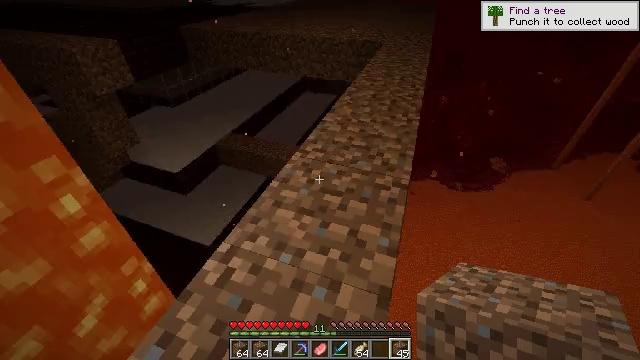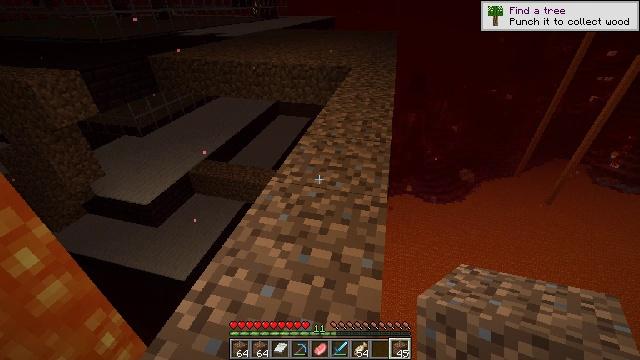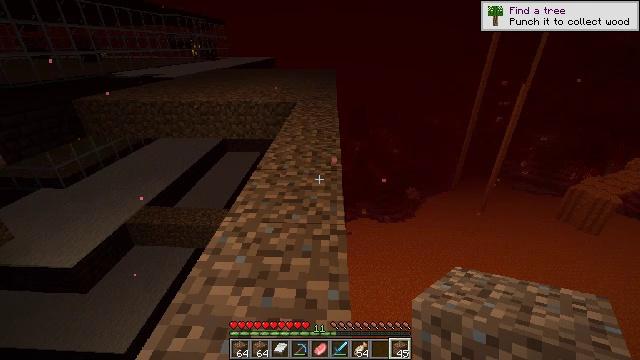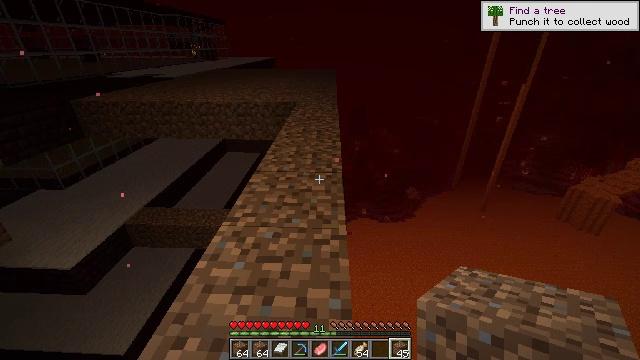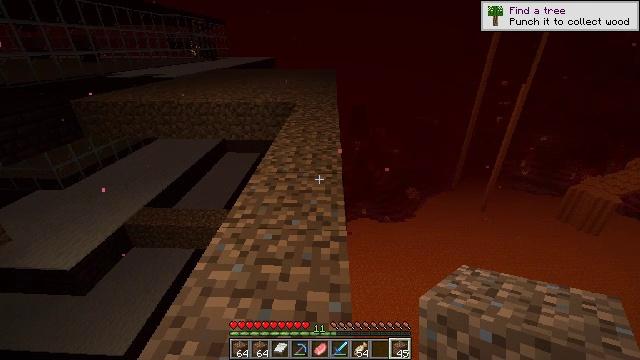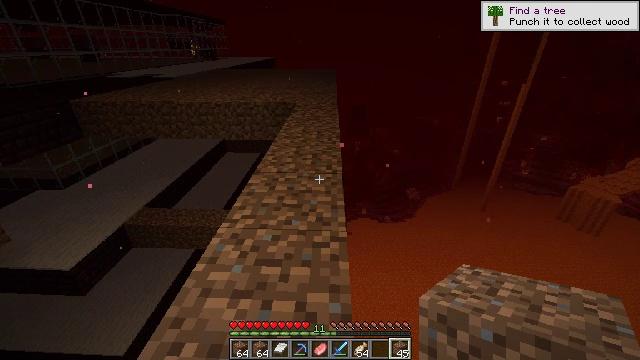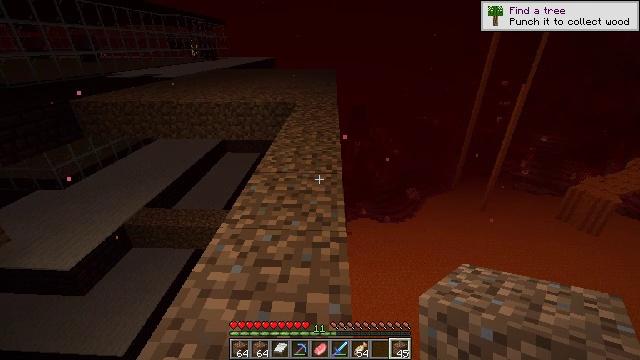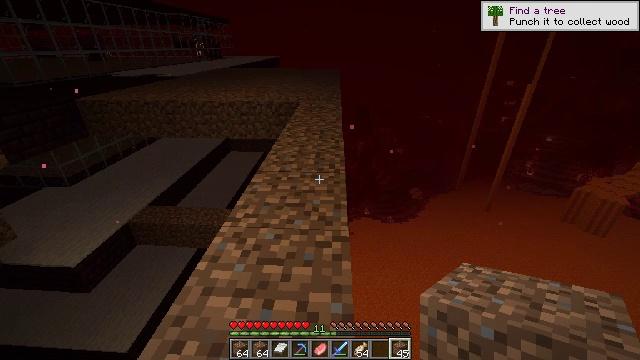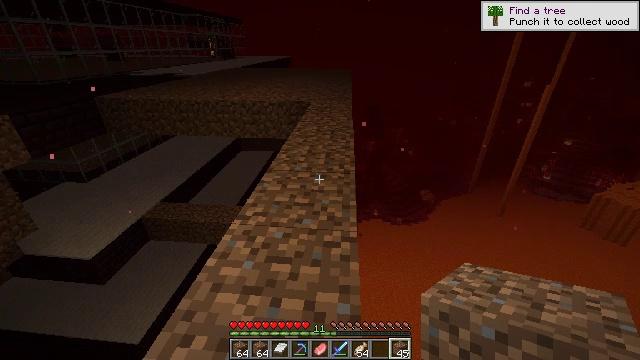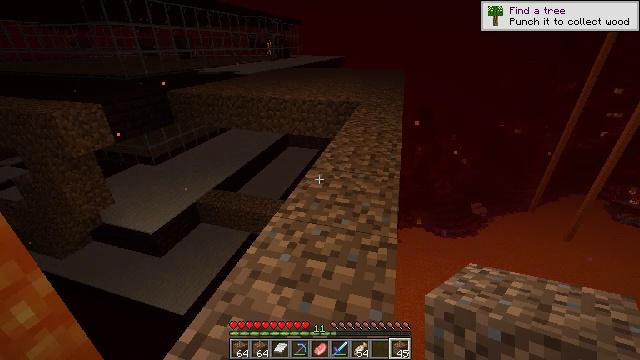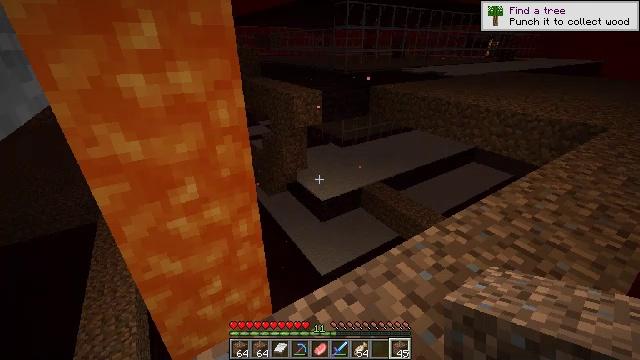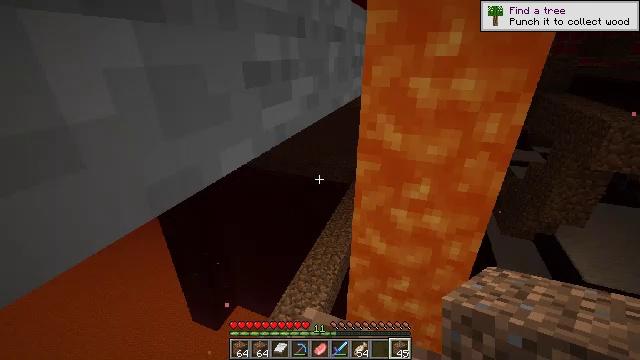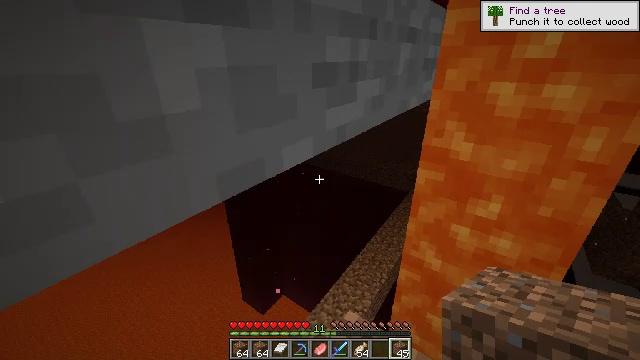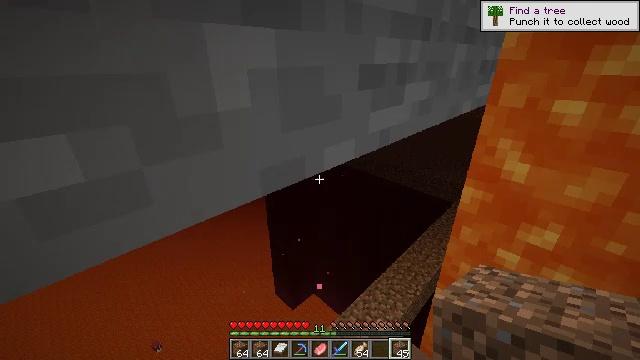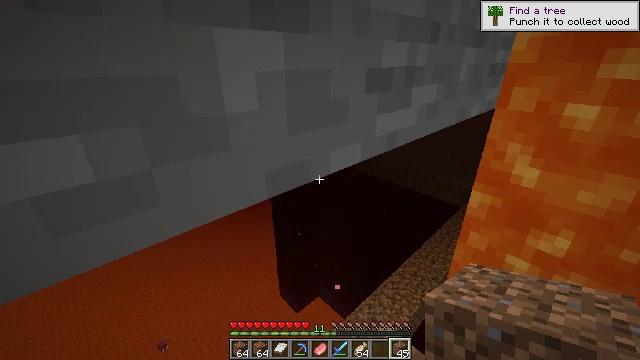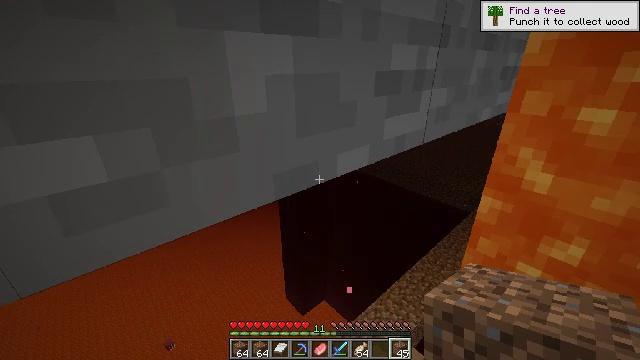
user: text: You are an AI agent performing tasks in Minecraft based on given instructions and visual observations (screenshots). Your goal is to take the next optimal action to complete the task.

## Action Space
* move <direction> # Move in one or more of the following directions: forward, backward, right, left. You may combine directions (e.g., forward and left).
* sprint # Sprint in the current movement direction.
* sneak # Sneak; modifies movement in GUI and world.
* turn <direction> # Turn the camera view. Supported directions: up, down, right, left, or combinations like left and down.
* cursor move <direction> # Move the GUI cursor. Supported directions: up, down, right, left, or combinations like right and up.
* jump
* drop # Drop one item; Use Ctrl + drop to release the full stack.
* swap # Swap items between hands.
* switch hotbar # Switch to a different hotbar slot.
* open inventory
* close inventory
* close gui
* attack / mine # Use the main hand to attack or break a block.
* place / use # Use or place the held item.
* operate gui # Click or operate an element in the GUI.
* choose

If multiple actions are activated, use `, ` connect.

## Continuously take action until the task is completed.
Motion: motion action
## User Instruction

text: Smash the stone slab to collect it.
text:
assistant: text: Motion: move forward, sneak
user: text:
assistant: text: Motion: move forward, sneak, turn right and up
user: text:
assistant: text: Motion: sneak
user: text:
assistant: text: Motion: sneak
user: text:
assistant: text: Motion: sneak
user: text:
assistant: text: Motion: sneak
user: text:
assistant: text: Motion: sneak
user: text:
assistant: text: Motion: sneak, turn left
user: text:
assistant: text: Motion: sneak, turn left
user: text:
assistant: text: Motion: sneak, turn left
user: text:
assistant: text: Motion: sneak, turn left and up
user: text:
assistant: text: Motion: sneak, turn left
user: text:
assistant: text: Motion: sneak, turn left
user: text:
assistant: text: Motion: sneak, turn left
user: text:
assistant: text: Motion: sneak, turn left
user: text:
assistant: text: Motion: sneak
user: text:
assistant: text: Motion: sneak
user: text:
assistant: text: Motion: sneak
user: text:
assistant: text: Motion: sneak
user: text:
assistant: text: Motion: sneak, turn left
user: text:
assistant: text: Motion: sneak, turn left
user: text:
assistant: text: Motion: sneak, turn left
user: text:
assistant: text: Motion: sneak
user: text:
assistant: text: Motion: sneak, turn right
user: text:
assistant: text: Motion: sneak, turn right and down
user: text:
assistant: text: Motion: sneak, turn right
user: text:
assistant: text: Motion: sneak, turn right
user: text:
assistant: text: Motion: sneak, turn right
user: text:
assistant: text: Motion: sneak, turn right
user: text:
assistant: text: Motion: sneak, turn right